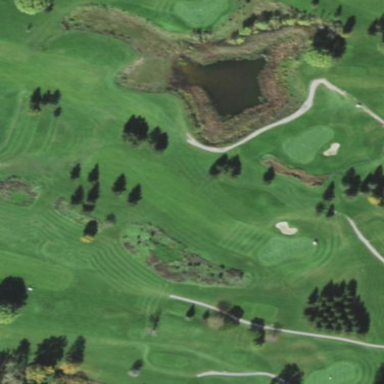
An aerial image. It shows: Golf fairway in the image.